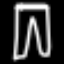
Label: pants